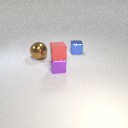
small red rubber cube above small purple metal cube